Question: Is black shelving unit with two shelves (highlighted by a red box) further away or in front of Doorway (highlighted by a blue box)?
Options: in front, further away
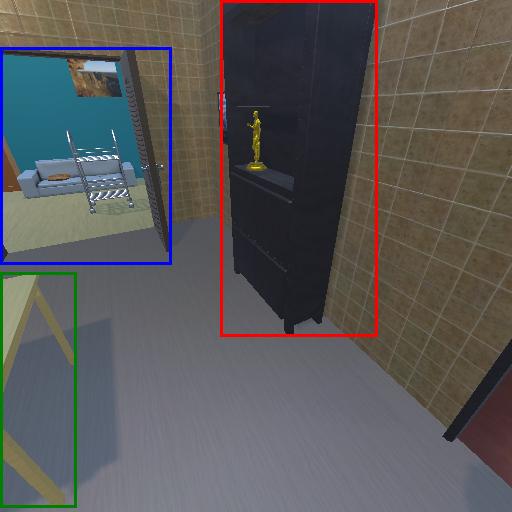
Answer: in front